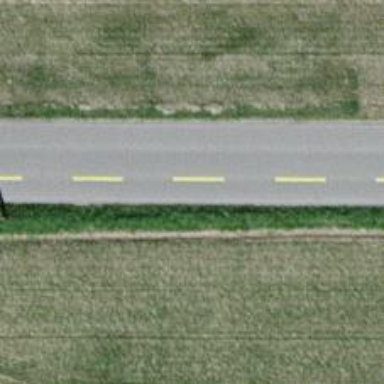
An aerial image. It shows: Cycle lane with asphalt surface.